Question: I'm a social science researcher, working to visualize how people move through various roles over time in a community.
I have clustered people's monthly behavior into role categories, and now I want to visualize the number and ratio of people that are in each role at each (relative) time period.
Right now, the data is in a CSV that looks something like this:
'''
ID T1 T2 T3 ...
1 2 2 3
2 1 0 2
3 1 2 1
...
'''
Where X(ij) is the cluster ID i was in during their jth month.
What I would like is something like this (which I created in LibreOffice).

I believe I will need to use ggplot2, but I have really been struggling to figure out how to get the data in a format that ggplot likes.
I guess my first task would be to summarize each cluster at each time period? Is there an easy way to do that?
I can do this with the following code, but it's terrible and messy, and there must be a better way to do it?
'''
clus1 <- apply(clusters, 2, function(x) {sum(x=='1', na.rm=TRUE)})
clus2 <- apply(clusters, 2, function(x) {sum(x=='2', na.rm=TRUE)})
clus3 <- apply(clusters, 2, function(x) {sum(x=='3', na.rm=TRUE)})
clus0 <- apply(clusters, 2, function(x) {sum(x=='0', na.rm=TRUE)})
clusters2 <- data.frame(clus0, clus1, clus2, clus3)
c2 <- t(clusters2)
c3 <- as.data.frame(c2)
c3$id = c('Low Activity Cluster', 'Cluster 1', 'Cluster 2', 'Cluster 3')
c3 <- c3[order(c3$'id'),]
print(ggplot(melt(c3, id.vars="id")) +
geom_area(aes(x=variable, y=value, fill=id, group=id), position="fill"))
'''
This results in something like this for the sample data:
'''
id T1 T2 T3
Low Activity Cluster 0 1 0
Cluster 1 2 0 1
Cluster 2 1 2 1
Cluster 3 0 0 1
'''
Is that the right strategy?
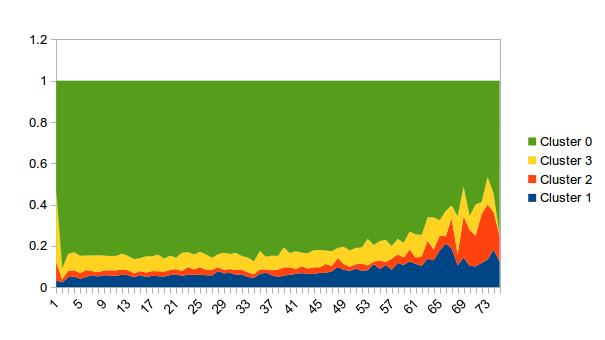
Answer: EDITs, trying to address comments:
'''
'rownames<-'(
as.data.frame(lapply(df[-1], function(x) as.numeric(table(x)))),
paste("Clust ", 0:3)
)
'''
Produces:
'''
T1 T2 T3 T4 T5 T6 T7 T8 T9 T10
Clust 0 4 3 5 8 11 6 2 4 5 7
Clust 1 5 9 8 6 3 7 7 8 7 4
Clust 2 5 6 2 3 3 3 2 3 4 4
Clust 3 6 2 5 3 3 4 9 5 4 5
'''
This counts the # of occurrences of each cluster type (0:3) at each time period using 'table'. The key piece of code is the 'lapply(...)'. The stuff around it is just so it displays pretty.
With data:
'''
set.seed(1)
labels <- paste("Clust ", 0:3)
df <- as.data.frame(c(list(ID=1:20), setNames(replicate(10, factor(sample(0:3, 20, rep=T)), simplify=F), paste0("T", 1:10))))
'''
---
Here is a 'ggplot' solution. First you need to get the data into long format with 'melt' from the 'reshape2' package, you can then aggregate it (optionally re-cast it), and then plot it:
'''
library(reshape2)
library(ggplot2)
df.mlt <- melt(df, id.vars="ID")
df.agg <- aggregate(. ~ ID + variable, df.mlt, sum)
dcast(df.agg, ID ~ variable) # just for show, we don't use the result anyplace
# ID T1 T2 T3 T4 T5 T6 T7 T8 T9 T10
# 1 0 25 18 29 23 16 15 14 22 29 19
# 2 1 7 7 14 18 19 11 21 17 15 22
# 3 2 16 15 16 20 23 20 16 13 15 12
# 4 3 14 13 20 17 25 14 13 7 21 24
ggplot(df.agg) +
geom_area(aes(x=variable, y=value, fill=ID, group=ID), position="fill")
'''

It takes a little getting used to 'ggplot', but once you do get used to it is mostly intuitive. You should look at the result of 'melt(df, id.vars="ID")' to see what I mean by "long format" first. Then, in this case, we use 'geom_area', and specify as "aesthetics" (values that change with the data) in 'aes' the 'x' value ('variable' is a name produced by 'melt', in this case it contains the 'time' values), the 'y' value ('value' is also created by 'melt'), and also specify that the color of the fill of our areas should be derived from the 'ID'. Note that because the time we're using here is categorical (T1, T2, etc., instead of actual dates), we must use 'group' in addition to 'fill' so that 'ggplot' knows that you want points in different times to be connected.
Note you do not need to do the aggregation step ahead of plotting. 'ggplot' can handle it internally. The following command is equivalent (note how we're using 'df.mlt'):
'''
ggplot(df.mlt) +
stat_summary(aes(x=variable, y=value, fill=ID, group=ID), fun.y=sum, position="fill", geom="area")
'''
This is the data I used:
'''
df <- as.data.frame(c(list(ID=rep(factor(0:3), 3)), setNames(replicate(10, sample(1:10, 12, rep=T), simplify=F), paste0("T", 1:10))))
'''